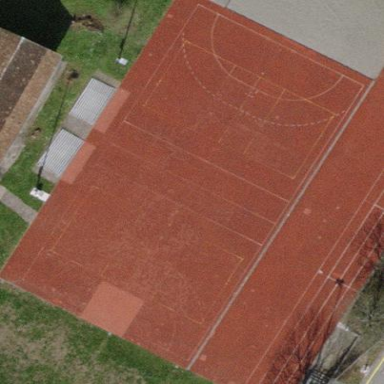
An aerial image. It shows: Basketball court on pitch.